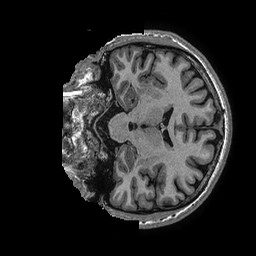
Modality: T1w
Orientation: coronal
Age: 37
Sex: male
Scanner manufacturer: ge
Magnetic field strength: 3 T
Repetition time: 0.006952 s
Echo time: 0.00292 s